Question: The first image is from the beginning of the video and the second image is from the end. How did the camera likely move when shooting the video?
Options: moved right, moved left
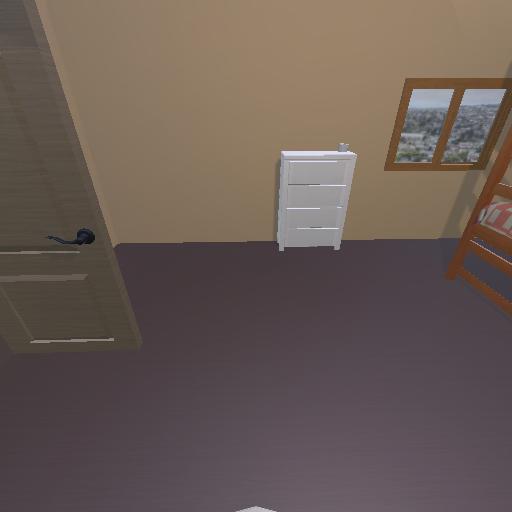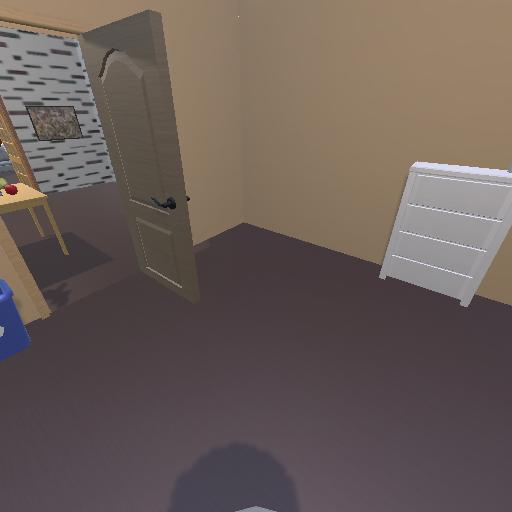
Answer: moved right